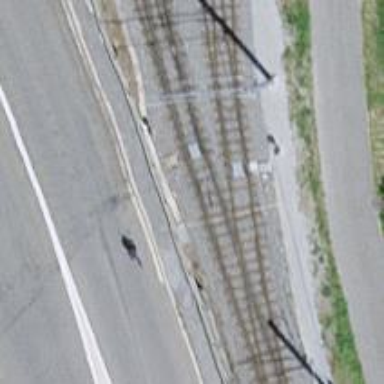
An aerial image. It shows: Railway switch.